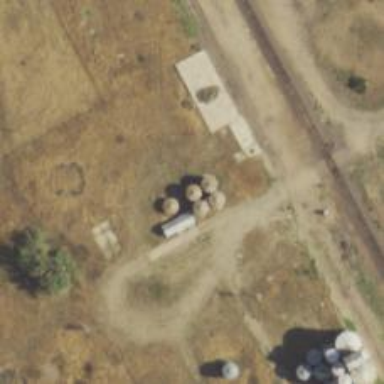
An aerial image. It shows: Silo.